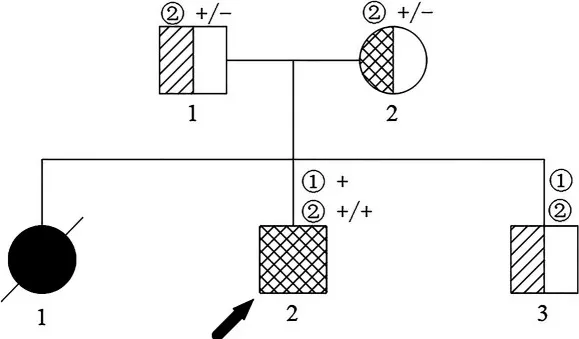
Pedigree of the family affected. The arrow identifies the proband. The crossed symbol indicates the deceased individual.
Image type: pathology (pas)